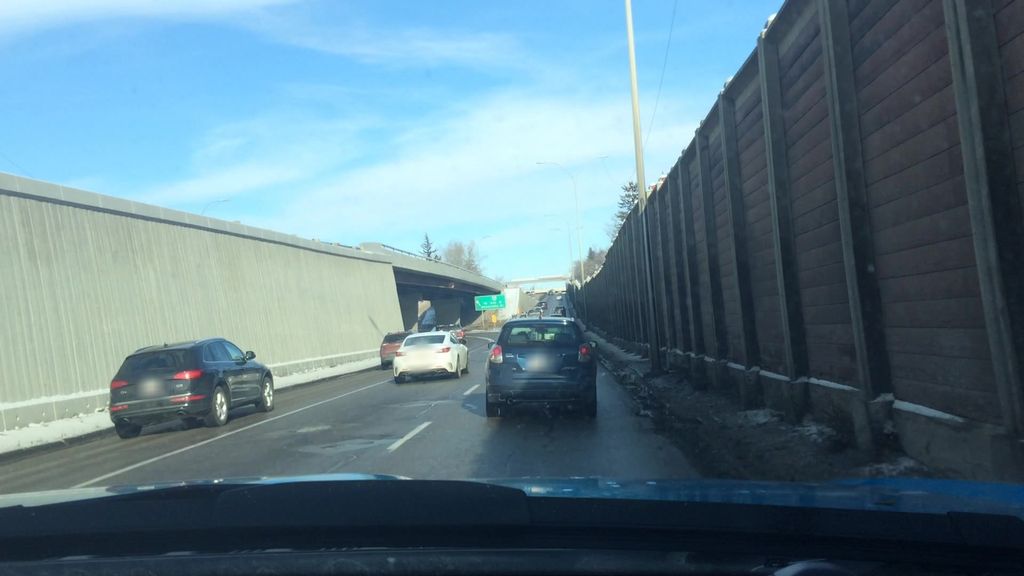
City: calgary